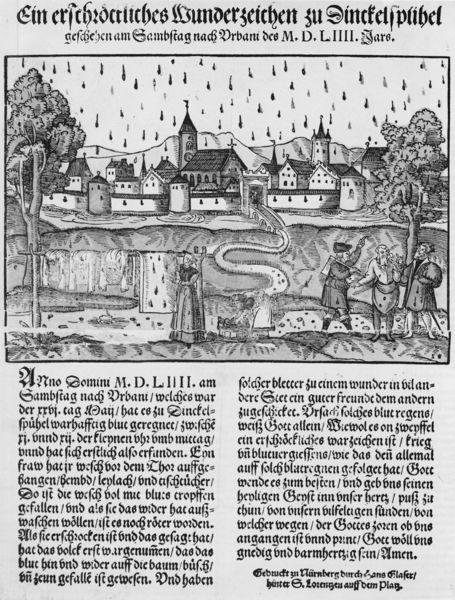
Titel: Ein erschröckliches Wunderzeichen zu Dinckelspühel
Künstler: Monogrammist SG
Standort: Zürich.
Institution: Wickiana
Schlagwörter: baum, feuer, himmel, wasser, bäume, landschaft, menschen, stadt, wäsche, frau, grau, kleid, männer, schwarz, straße, szene, zeichnung, haus, weg, gespräch, leute, teppich, alt, kleidung, steine, bild, felder, horizont, häuser, natur, stamm, brücke, flach, kirche, pfad, kind, blatt, bauern, turm, schürze, holzschnitt, schrift, papier, ansicht, perspektive, berge, dorf, dächer, mauer, grafik, graphik, spalten, fluß, stämme, drei männer, deutsch, teppiche, tor, kirchen, regen, buch, burg, kreuz, türme, druck, schwarz-weiß, radierung, stich, titel, illustration, text, zeitung, mittelalter, stadtmauer, zeilen, graustufen, fraktur, tropfen, latein, erzählung, wunder, artikel, anno domini, altertum, wunderzeichen, zweispaltig, samstag, tageszeitung, tropfen vom himmel, dinkelsbühl, tume, gegebenheit, anno domino